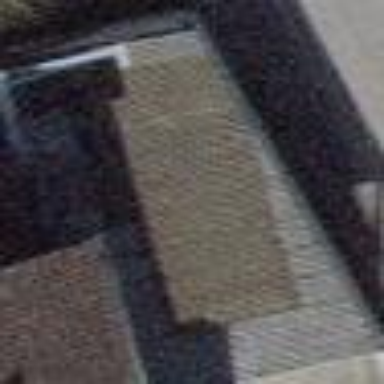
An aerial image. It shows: View of roof of building.